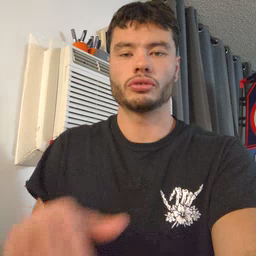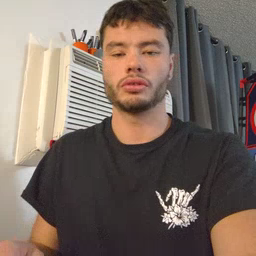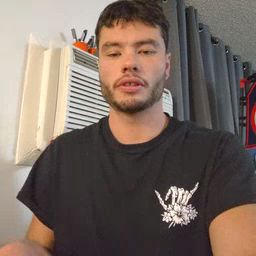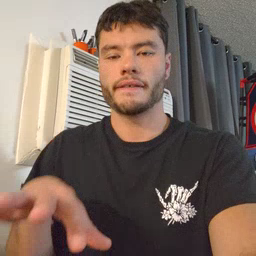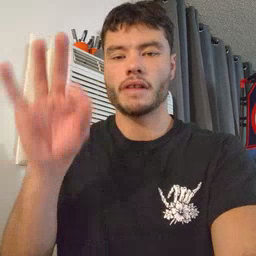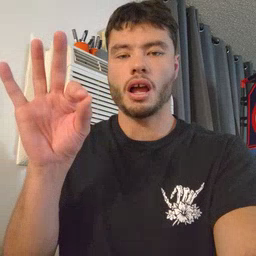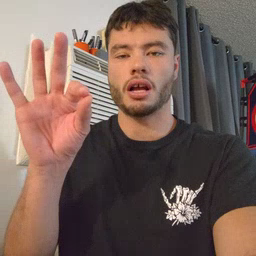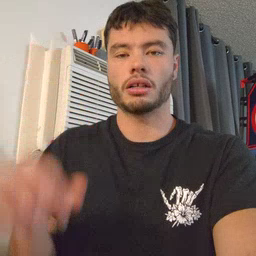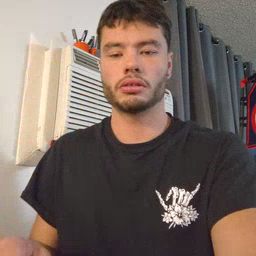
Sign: find